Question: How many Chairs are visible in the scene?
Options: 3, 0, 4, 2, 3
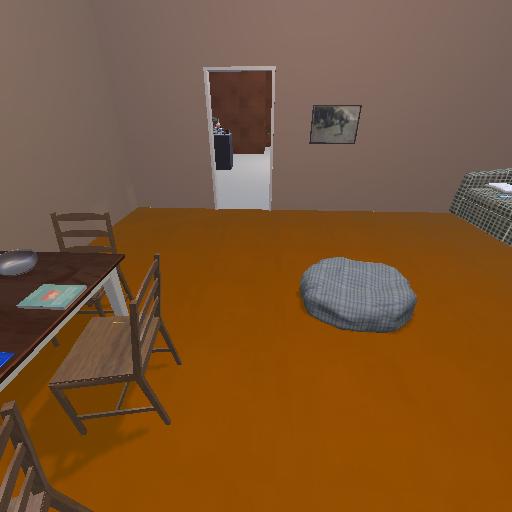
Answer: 3